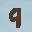
Label: 9